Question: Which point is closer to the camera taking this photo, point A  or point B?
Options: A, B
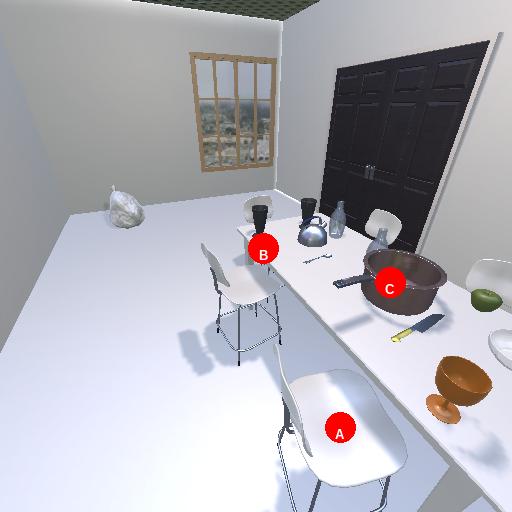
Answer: A